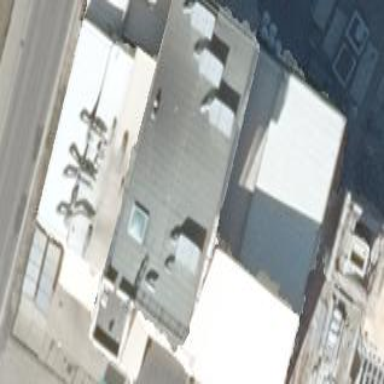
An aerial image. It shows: Building with flat roof.